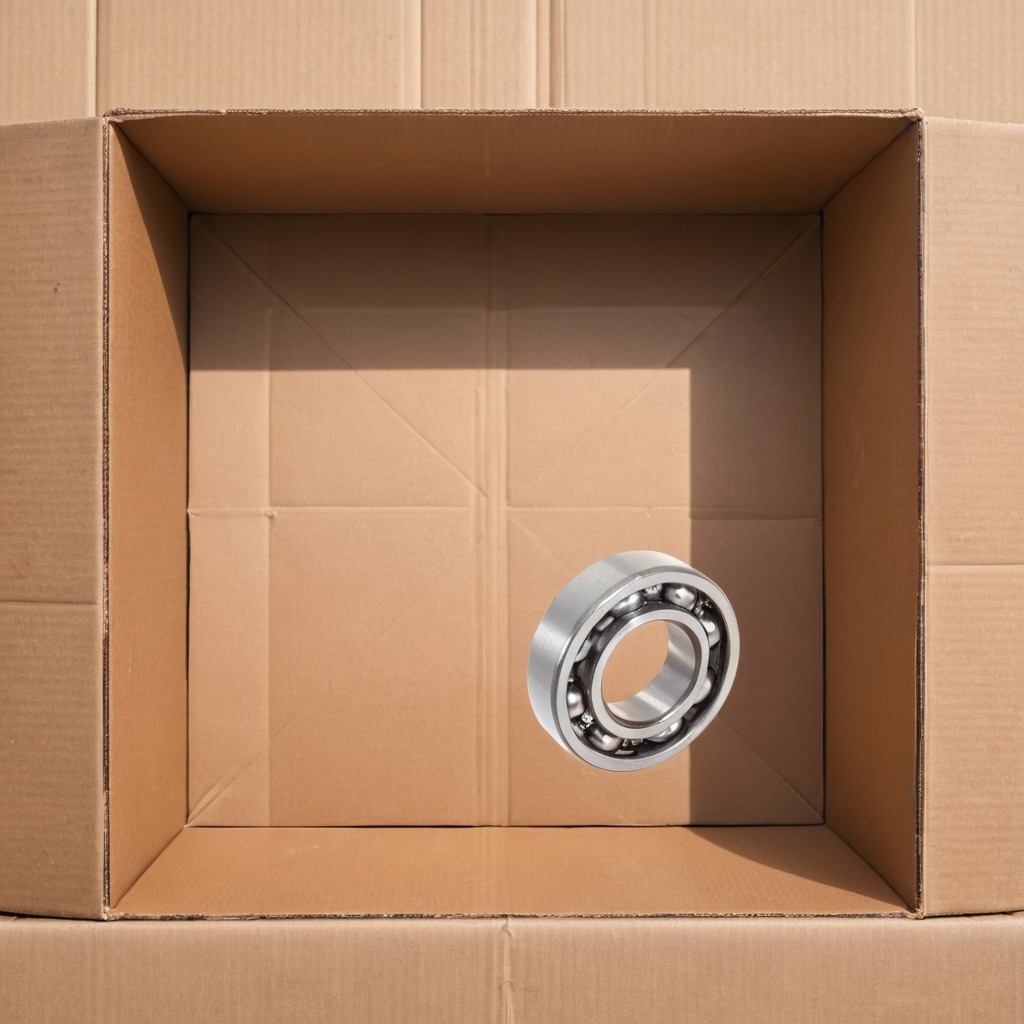
A metal ball bearing lying on a cardboard box surface in an outdoor workshop during daytime bright natural light soft shadows slightly creased but